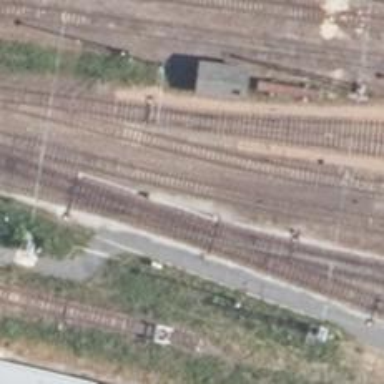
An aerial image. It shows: Railway yard used for servicing trains.